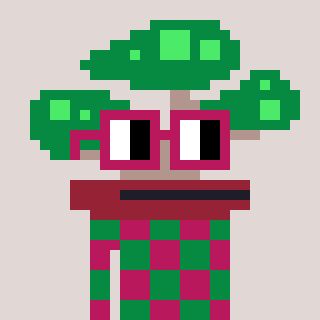
a pixel art character with square dark red glasses, a bonsai-shaped head and a darkpink-colored body on a warm background